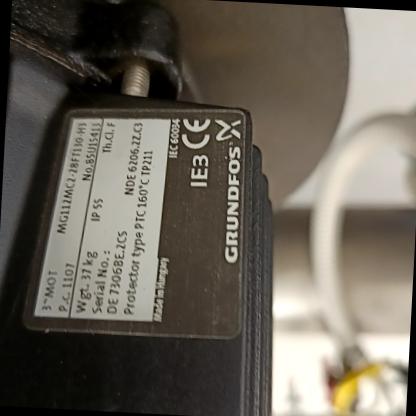
Klasa: tabliczka-znamionowa